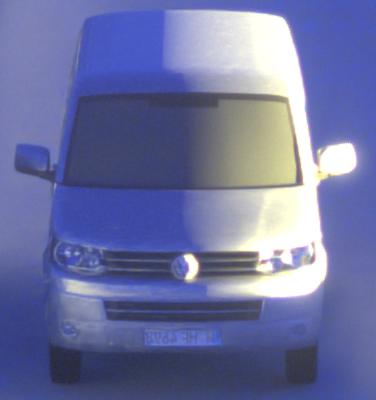
Make: VW Commercial Vehicles (Nutzfahrzeuge)
Model: T5 Multivan 2.0
Detailed model: T5 Multivan
Model produced from: 2009/09
Model produced until: 2013/06
Doors: 4
Color: white
Road condition: dry road
Daytime: sunrise or sunset
Contrast: high contrast